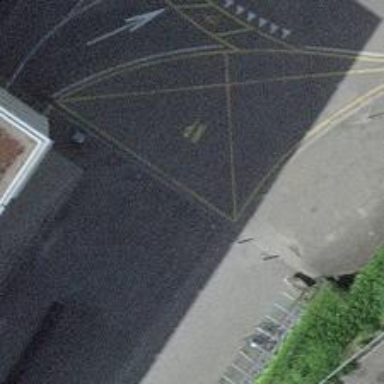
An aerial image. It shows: Bollard.